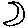
Label: moon